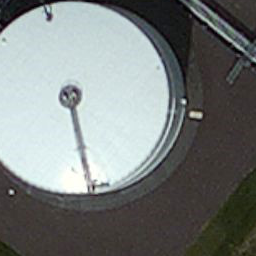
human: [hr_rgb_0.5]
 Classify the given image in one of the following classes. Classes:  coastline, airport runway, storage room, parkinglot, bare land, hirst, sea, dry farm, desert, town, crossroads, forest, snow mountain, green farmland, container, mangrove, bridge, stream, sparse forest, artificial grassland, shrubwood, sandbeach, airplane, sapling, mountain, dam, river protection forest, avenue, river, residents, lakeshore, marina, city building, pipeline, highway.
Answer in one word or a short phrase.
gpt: storage room